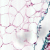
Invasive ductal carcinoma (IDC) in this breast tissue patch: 0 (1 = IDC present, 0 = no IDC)